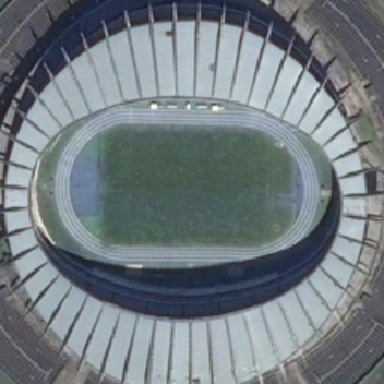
The playground is in the middle of the round gray stadium .